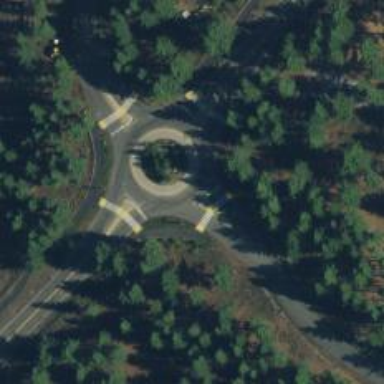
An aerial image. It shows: Tertiary road with asphalt surface leading to roundabout.